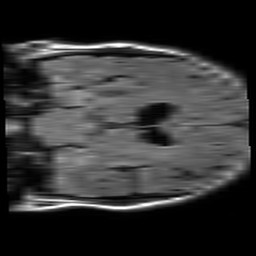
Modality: FLAIR
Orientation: coronal
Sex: male
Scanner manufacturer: philips
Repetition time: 11 s
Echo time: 0.125 s